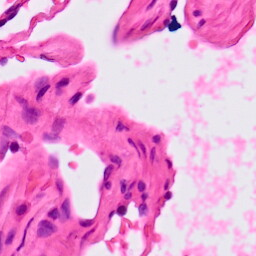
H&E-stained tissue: Lung